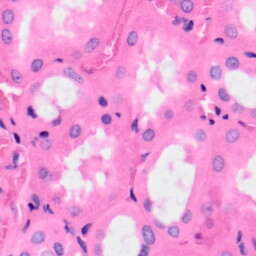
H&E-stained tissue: Kidney